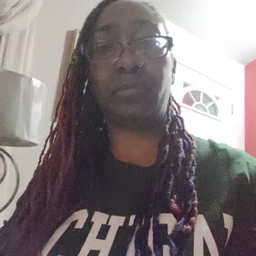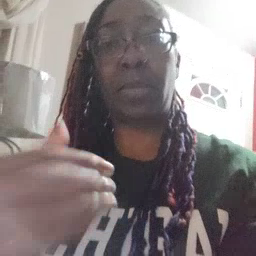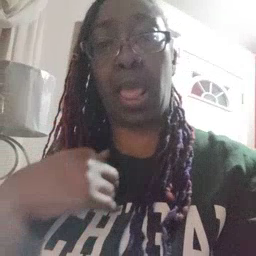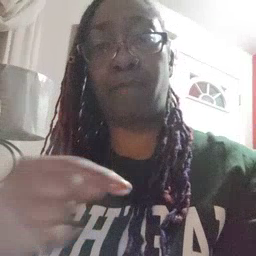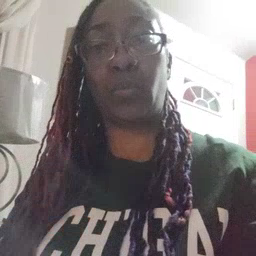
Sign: haveto